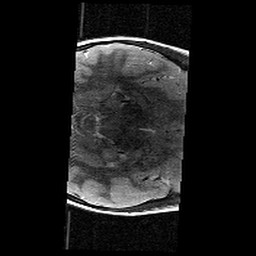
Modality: T2w
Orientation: axial
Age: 9
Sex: female
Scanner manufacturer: siemens
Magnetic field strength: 3 T
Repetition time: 9.23 s
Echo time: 0.067 s